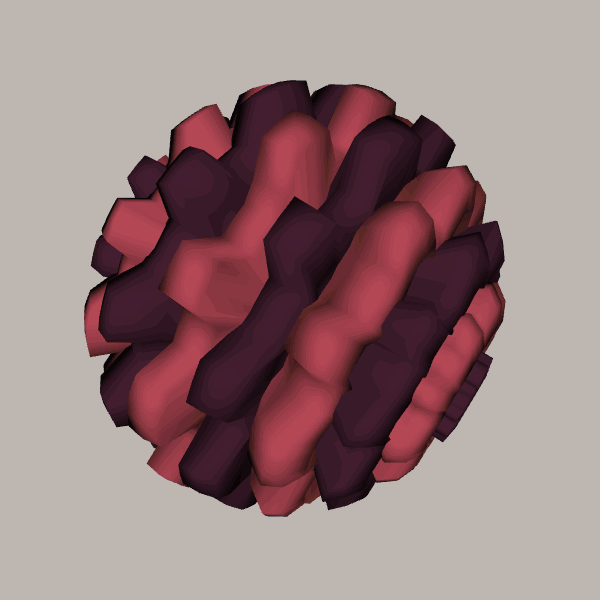
Background: light